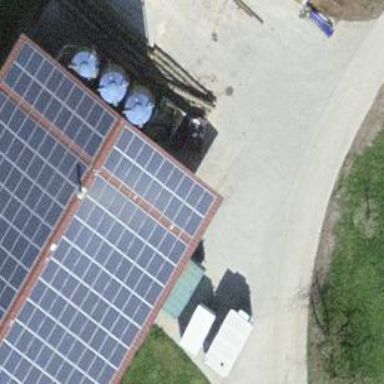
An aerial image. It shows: Solar power generator using photovoltaic panels.